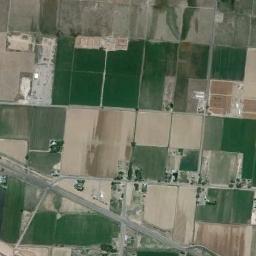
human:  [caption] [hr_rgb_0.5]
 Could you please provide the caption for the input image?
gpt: There are many rectangular farmlands of different sizes and shades .

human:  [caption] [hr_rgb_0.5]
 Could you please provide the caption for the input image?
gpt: Some rectangular farmlands of different colors and houses are on the ground and a freeway goes through the farmlands .

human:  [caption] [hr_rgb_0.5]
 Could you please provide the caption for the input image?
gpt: Many neatly arranged green and tan mixed rectangular farmlands of different sizes .

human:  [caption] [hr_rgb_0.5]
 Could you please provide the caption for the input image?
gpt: There are some green and bare rectangular farmland .

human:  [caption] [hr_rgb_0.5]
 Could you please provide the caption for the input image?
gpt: There are some green rectangular farmlands .